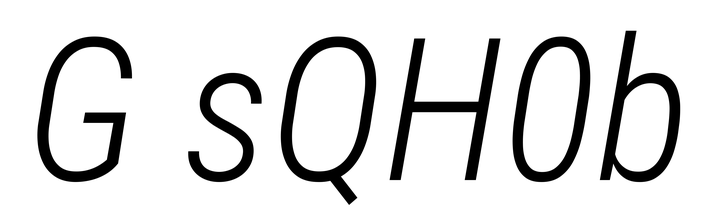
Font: Roboto-Italic_Condensed_Light_Italic